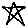
Label: star